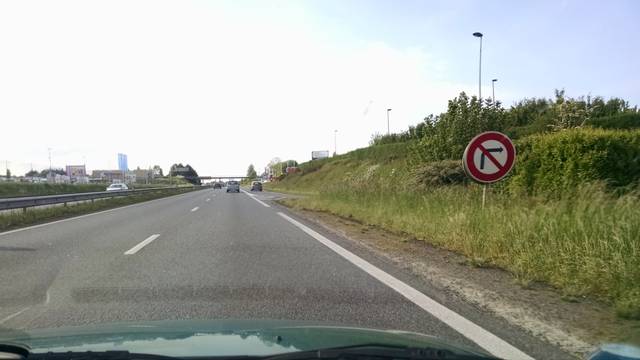
Region: France
Coordinates: 48.535, -2.759